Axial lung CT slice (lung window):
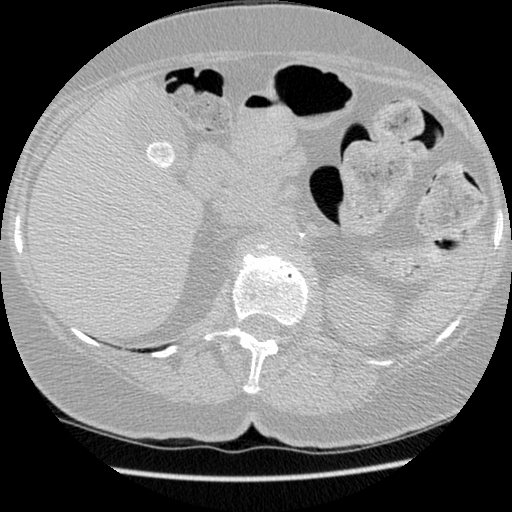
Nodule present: no